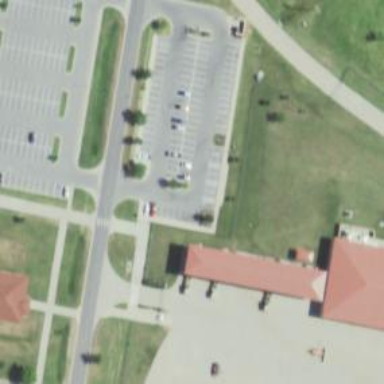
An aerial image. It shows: Parking area.